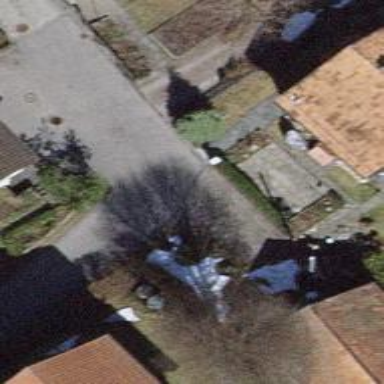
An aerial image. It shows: Residential road that functions as alley.